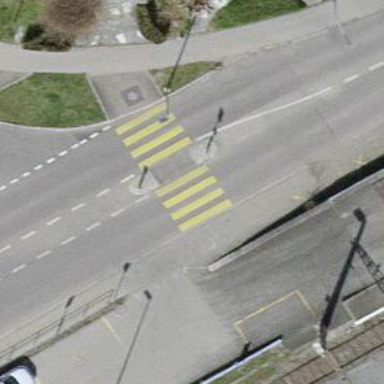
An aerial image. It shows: Marked footway crossing with visible markings.